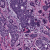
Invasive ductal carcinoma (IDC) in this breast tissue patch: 0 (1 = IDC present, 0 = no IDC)